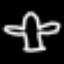
Label: airplane